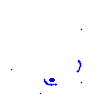
Particle: electron